Question: I am trying to build ASI HTTP REQUEST iPHONE, and it works fine on the simulator. When I build to my iPhone 4 or iPod touch 2G, I get all this:

Although sometimes I get exit code 252...
Any help appreciated.
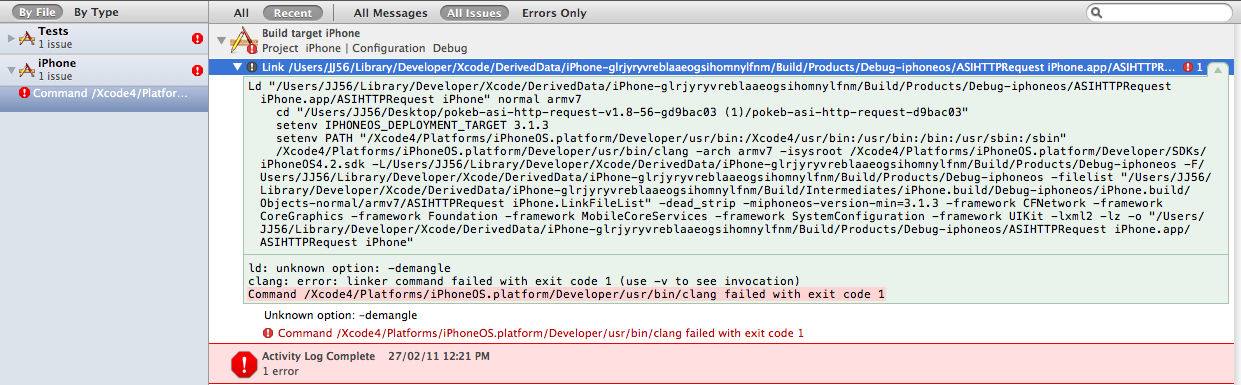
Answer: If you look at the picture, it says "ld: unknown option: -demangle". Check your build options and disable things that have to do with demangling.